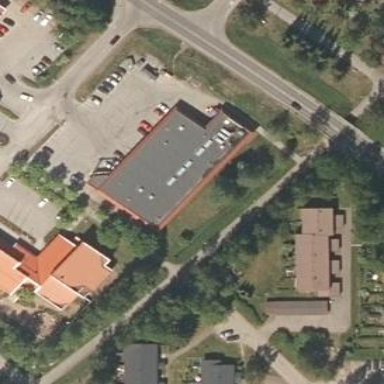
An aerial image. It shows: Flat-roofed retail building.